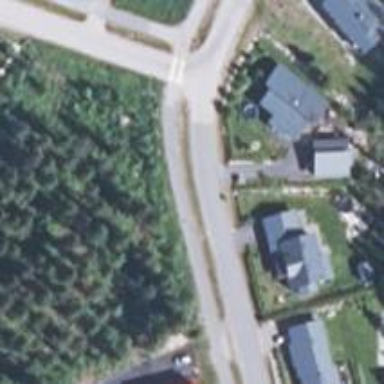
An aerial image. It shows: Asphalt road designated as living street.